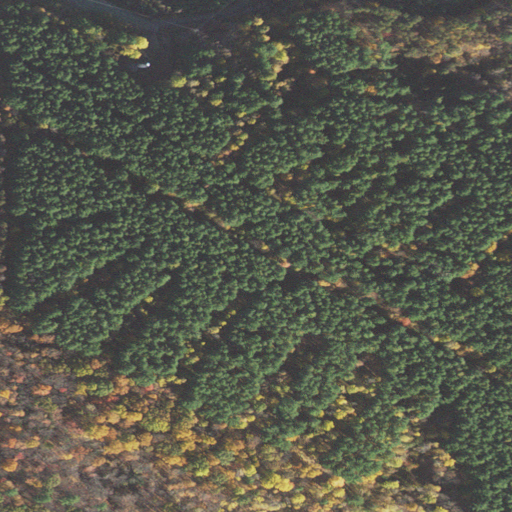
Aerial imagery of mountain in Massachusetts named Walnut Hill containing evergreen forest, deciduous forest, mixed forest, low intensity development, open development, and medium intensity development